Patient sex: M
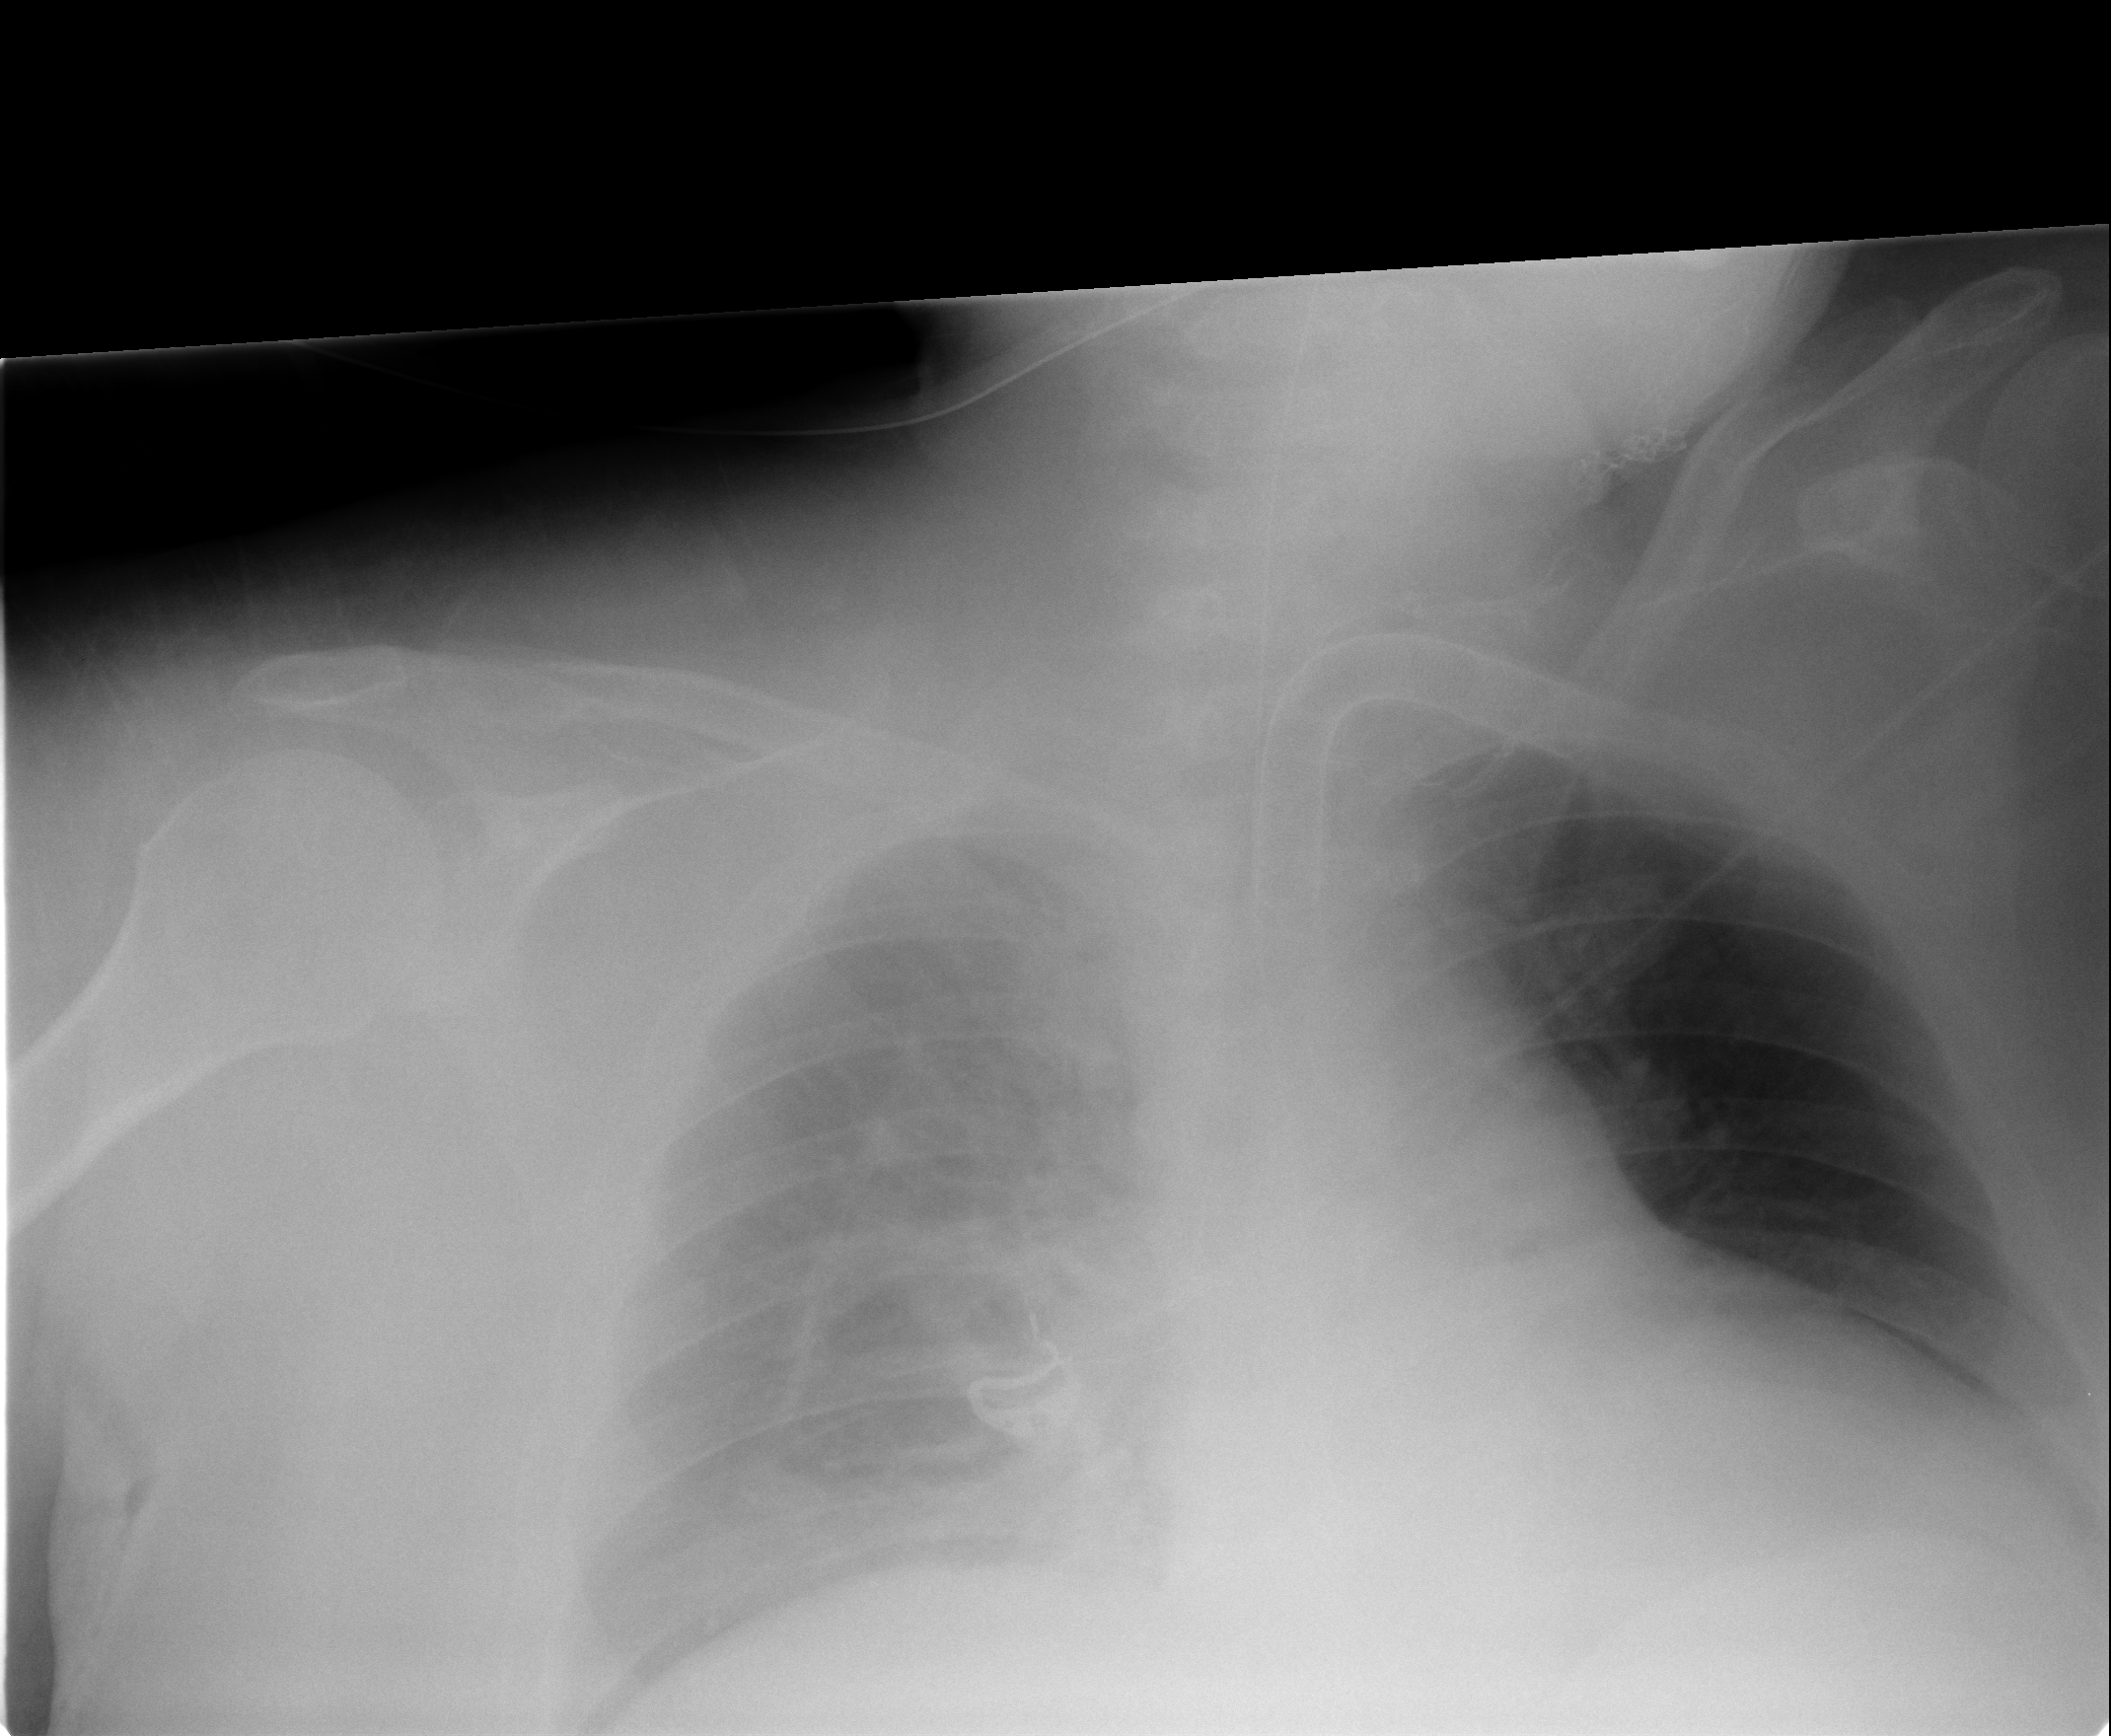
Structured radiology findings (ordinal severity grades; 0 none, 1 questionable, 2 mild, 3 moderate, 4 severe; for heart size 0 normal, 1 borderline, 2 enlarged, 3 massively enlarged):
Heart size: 0
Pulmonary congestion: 1
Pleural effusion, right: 2
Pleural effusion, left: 0
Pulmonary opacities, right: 2
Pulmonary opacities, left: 0
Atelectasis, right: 2
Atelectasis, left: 2